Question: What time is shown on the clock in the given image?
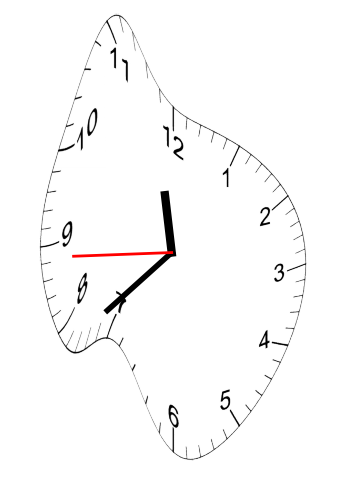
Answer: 11:37:44